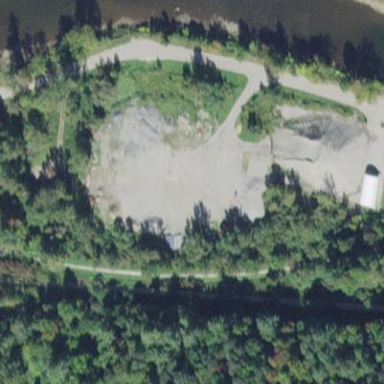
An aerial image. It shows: Quarry area.